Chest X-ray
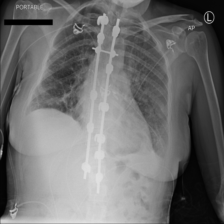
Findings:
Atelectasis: negative
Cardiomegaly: negative
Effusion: negative
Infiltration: positive
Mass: negative
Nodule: negative
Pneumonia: negative
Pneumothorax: positive
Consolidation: negative
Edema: negative
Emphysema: negative
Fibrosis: negative
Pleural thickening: negative
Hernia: negative